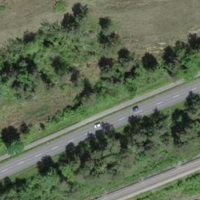
EUNIS habitat code: 41
Species observed at this site:
Dolomedes fimbriatus